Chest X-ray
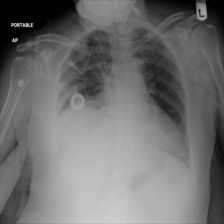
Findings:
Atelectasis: negative
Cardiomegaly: negative
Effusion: positive
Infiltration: negative
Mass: negative
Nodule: negative
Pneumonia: negative
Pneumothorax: negative
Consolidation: negative
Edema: negative
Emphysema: negative
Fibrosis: negative
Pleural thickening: negative
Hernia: negative